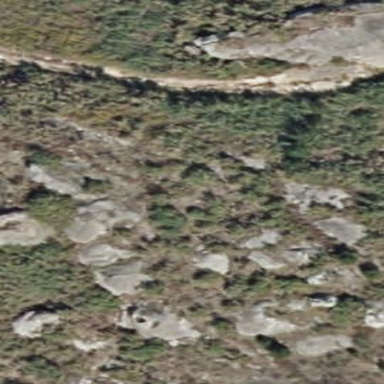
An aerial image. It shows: Landscape of bare rock.